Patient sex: M
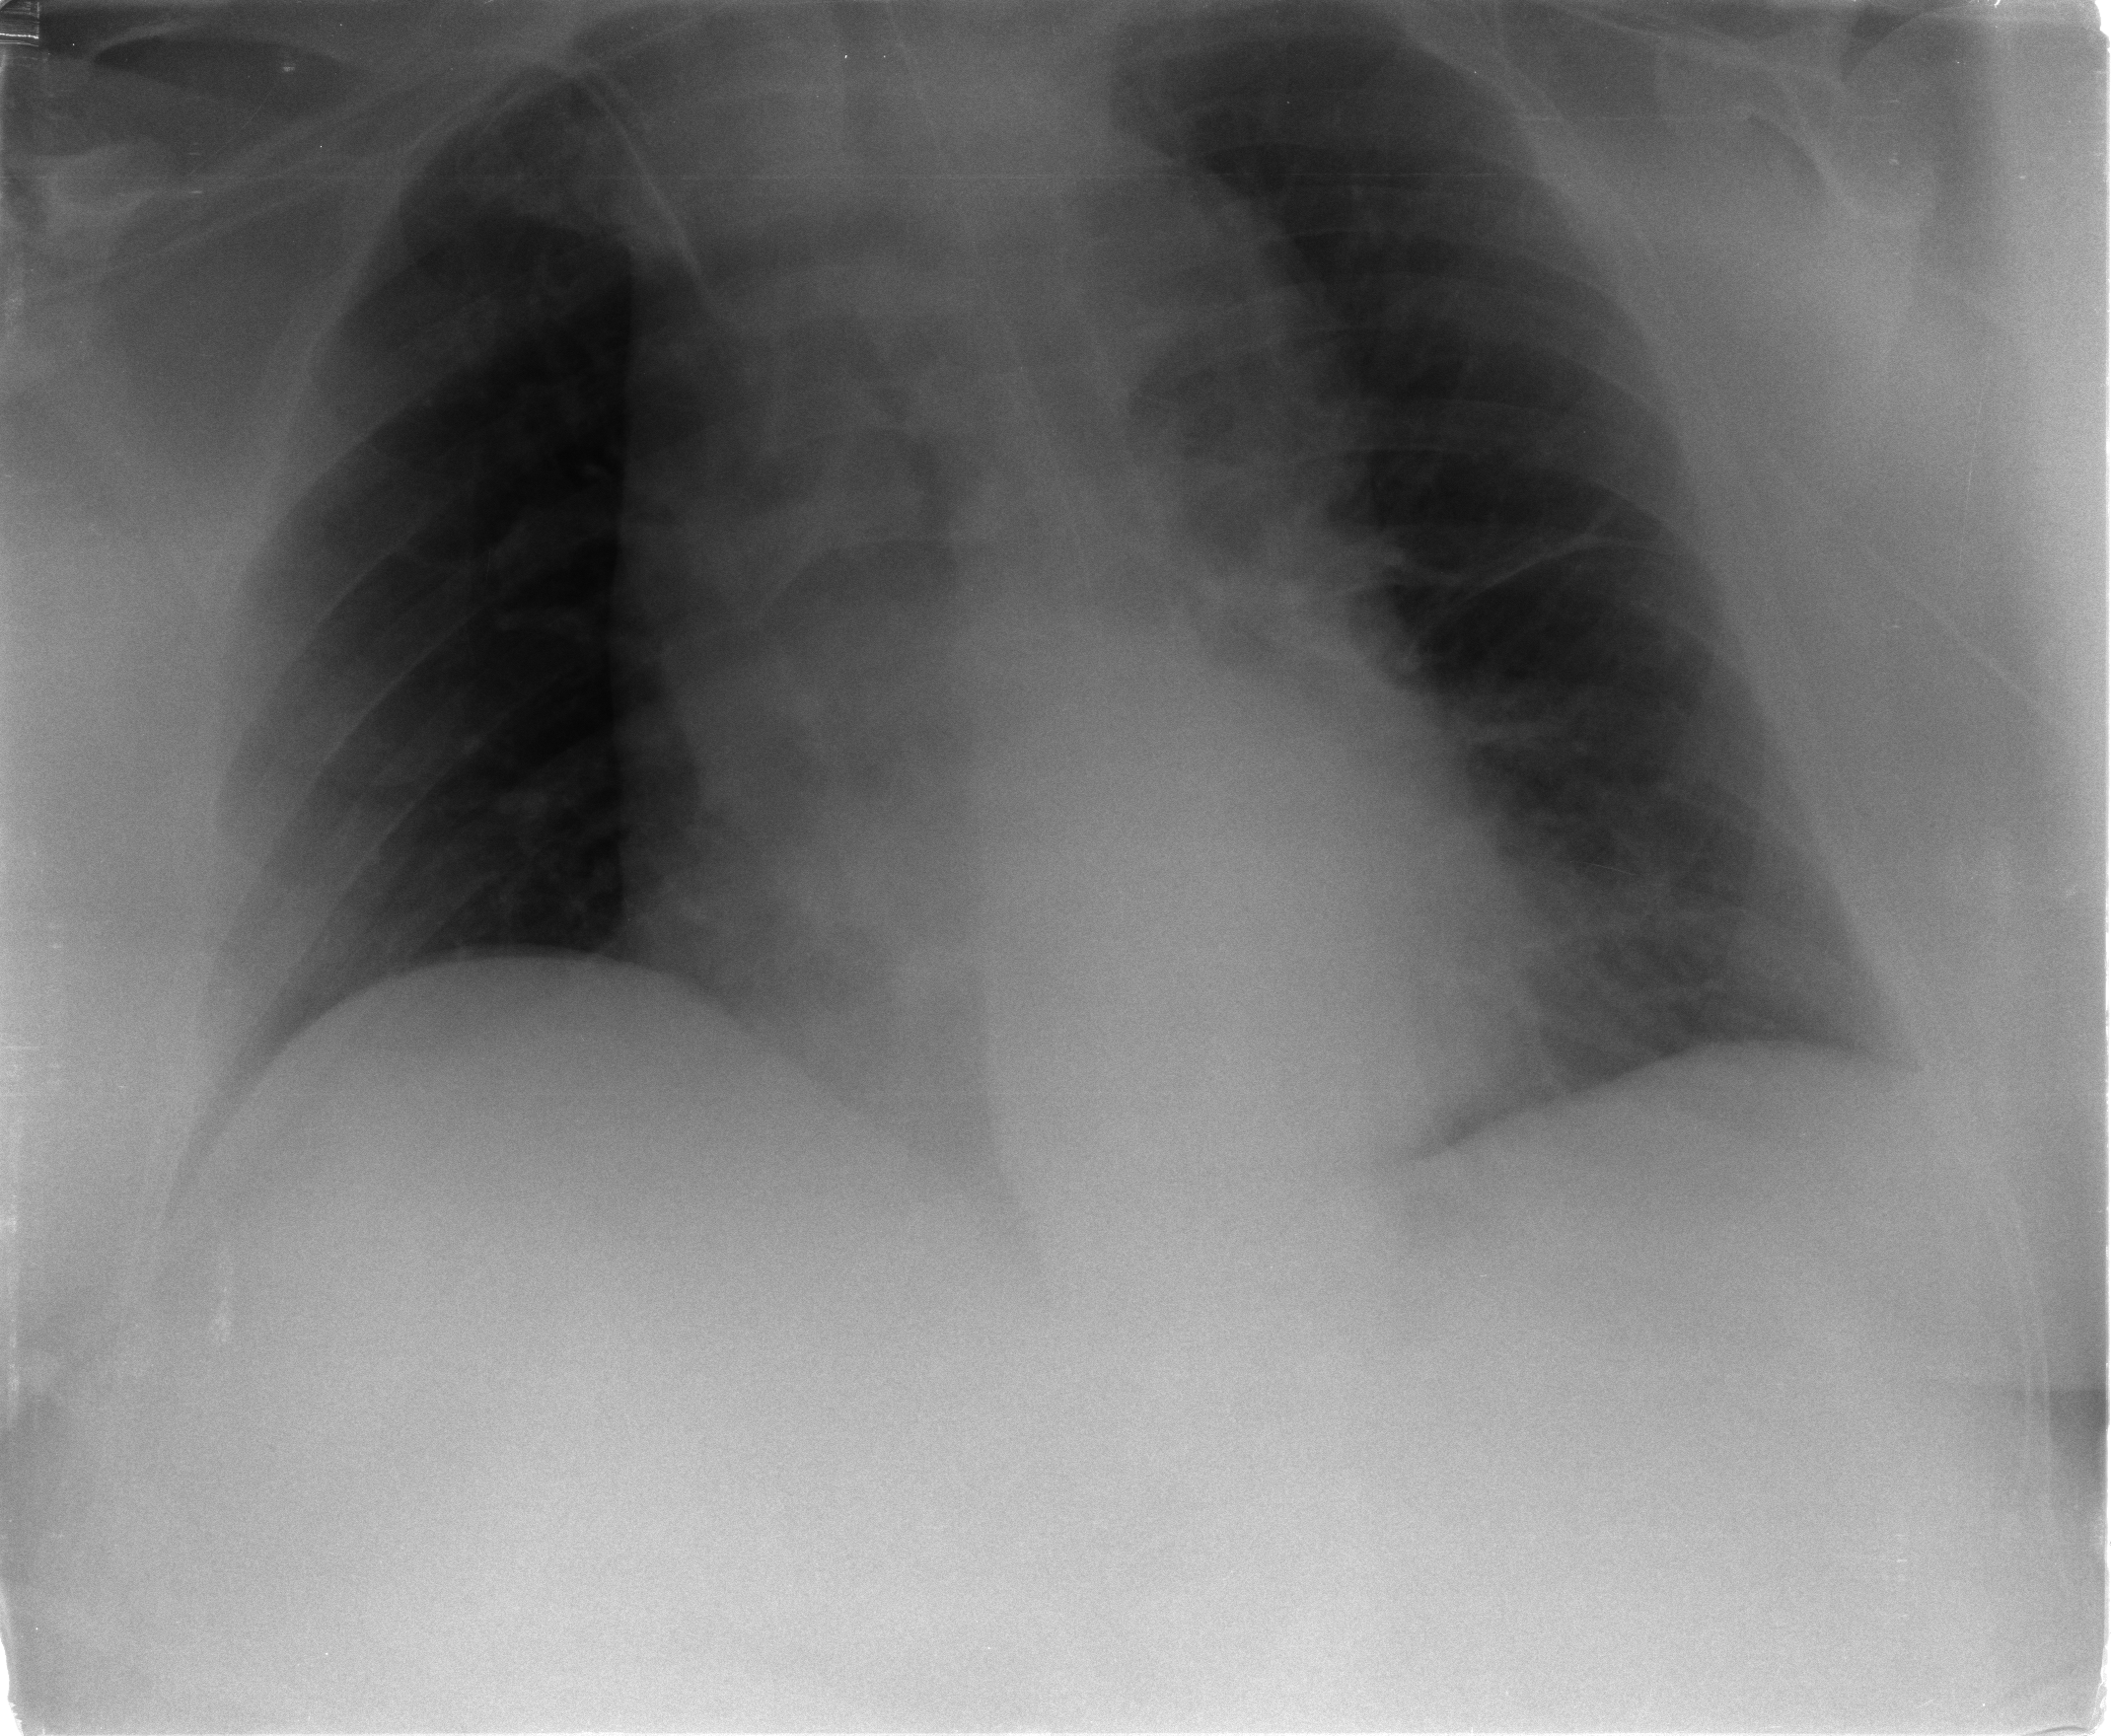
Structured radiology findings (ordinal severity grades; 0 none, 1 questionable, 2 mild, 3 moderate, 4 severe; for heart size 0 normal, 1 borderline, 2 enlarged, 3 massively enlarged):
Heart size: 0
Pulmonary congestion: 0
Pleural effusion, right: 0
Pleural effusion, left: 0
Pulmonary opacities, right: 0
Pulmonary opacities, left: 0
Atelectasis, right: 0
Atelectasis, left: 2